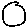
Label: circle